Interaction volume radius: 10 \u00c5
Interaction volume height: 10 \u00c5
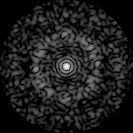
Disorder parameter: 0.7834